Question: I want to perform Jquery drag and drop option between to container. But i am not able to find the items exact index when it dropped. While doing within the container its fine. For each container its starting index from 0. Thats the problem.
My code is as follows:
'''
<% all_tasks.each do |due_date, tasks| %>
<h3 class="task_active task_plus_ico">
<%=Date.today.to_s == due_date.to_s ? t("Due Today") : t(due_date_format[0]).concat("," + due_date_format[1])%>
</h3>
<div class="task_column_details sortable" style="display:none;">
<% tasks.each do |t| %>
<p><%= t.name %></p>
<%end%>
</div>
<%end%>
'''
And my Jquery code is as follows:
'''
$( ".sortable" ).sortable({
revert: true,
connectWith : ".sortable",
update: function(event, ui) {
alert(ui.item.index()) // its giving index starting from 0 for each container. but i want continuous index
},
'''
The UI is looks as follows:

Please help me to find the index or the container name.
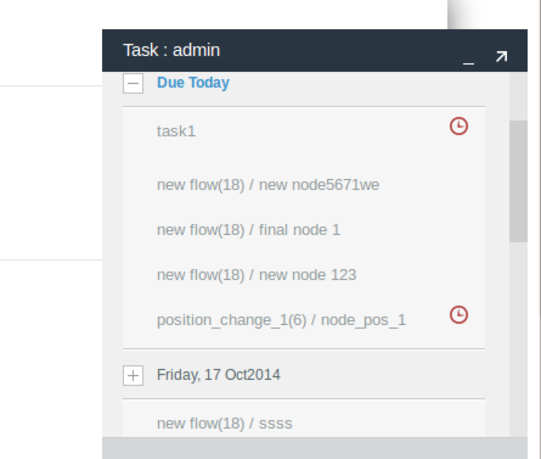
Answer: If I understand correctly, when you drop from 1st container to 2nd container you want to get the index of the dropped item as number of items in 1st container + index of item in 2nd container.
You can use something like this. '.sortable('toArray')' will return the items in the container as an array. 'ui.sender' refers to the 1st container the item was dragged from.
'''
$('.sortable').sortable({
connectWith: '.sortable',
update: function(event, ui) {
var draggedto = this.id;
var draggedFrom = $(ui.sender).attr("id");
var totalIndex = $(ui.sender).sortable('toArray').length + ui.item.index();
console.log({
from: draggedFrom,
to: draggedto,
index: ui.item.index(),
totalIndex: totalIndex
});
}
});
'''
You need to check if ui.sender is null or not I think.